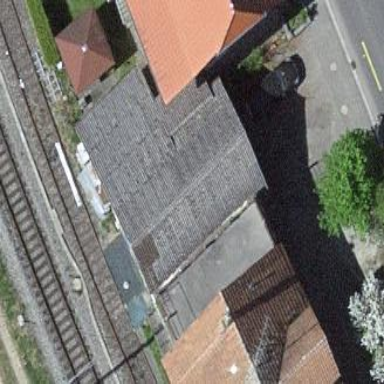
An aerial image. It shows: Garage.